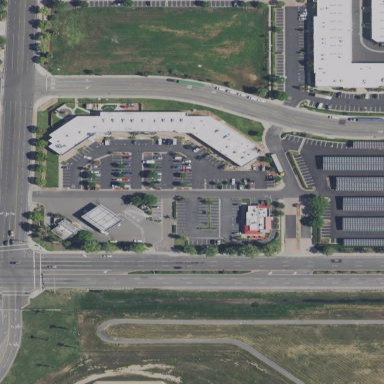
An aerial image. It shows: Retail area.